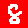
Digit: 8